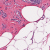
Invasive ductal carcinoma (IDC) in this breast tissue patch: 0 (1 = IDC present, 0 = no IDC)